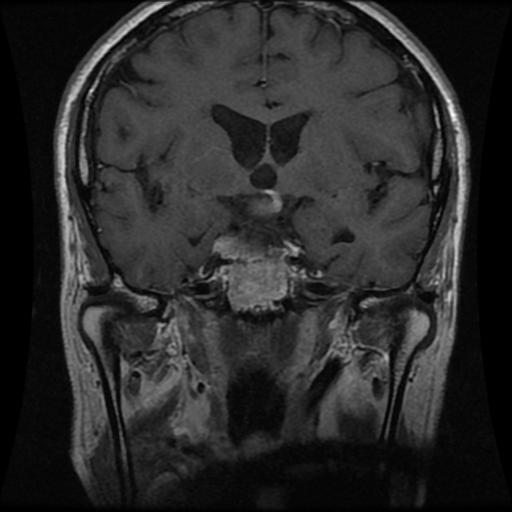
Label: pituitary